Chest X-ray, PA view. Patient: 62 years old, sex M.
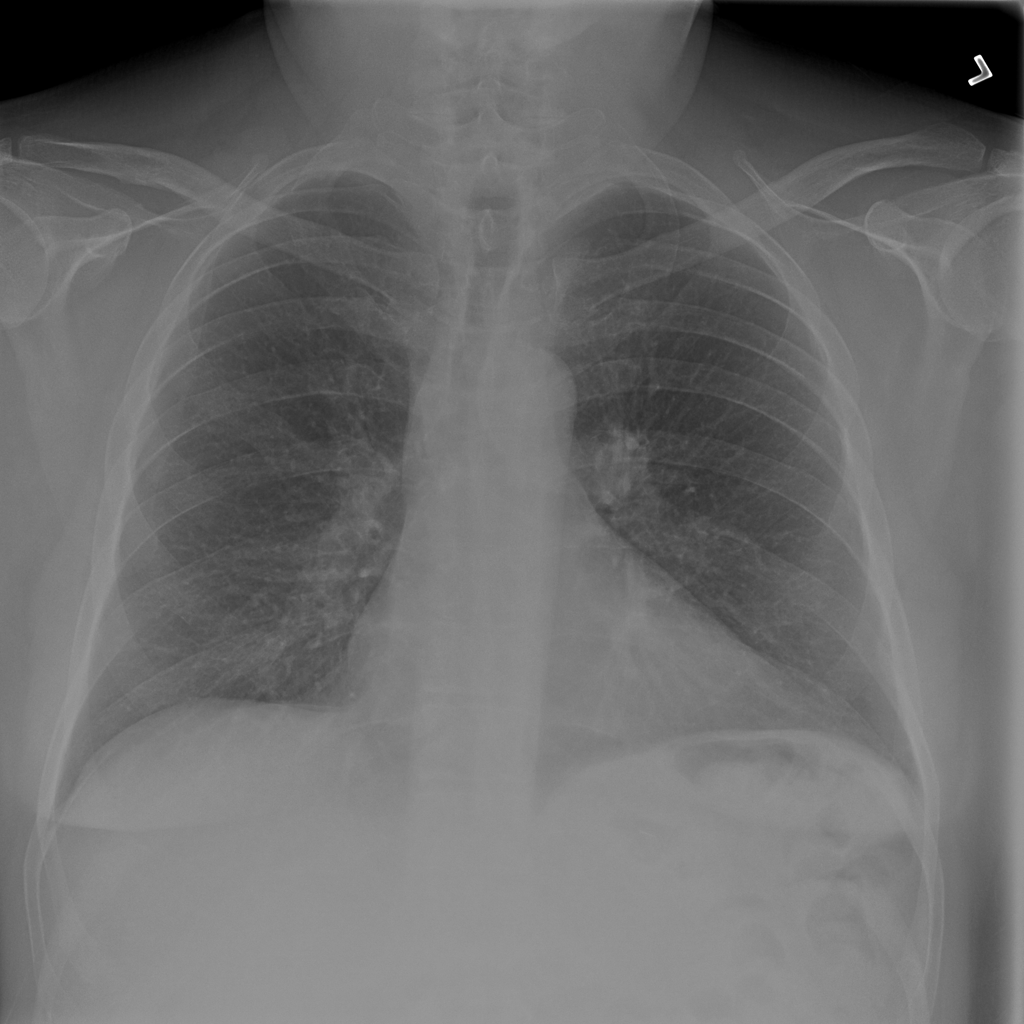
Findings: No Finding